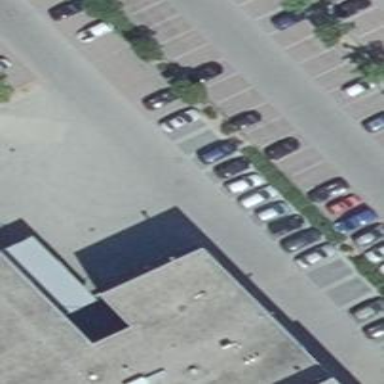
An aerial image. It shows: Parking aisle designated as service road.